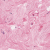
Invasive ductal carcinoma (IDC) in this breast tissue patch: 0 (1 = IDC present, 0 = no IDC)